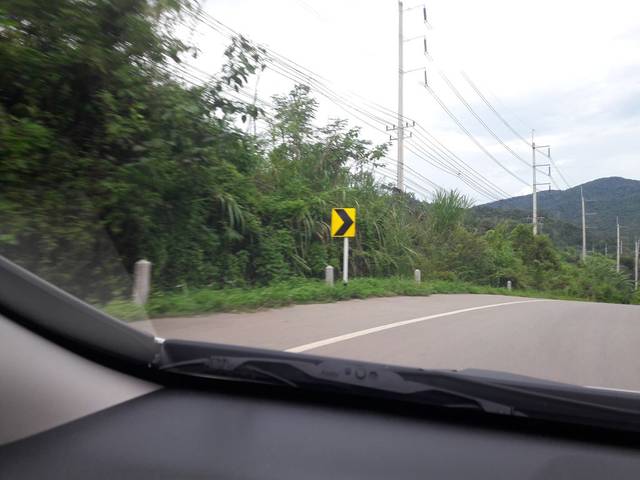
Region: Thailand
Coordinates: 19.4, 98.416